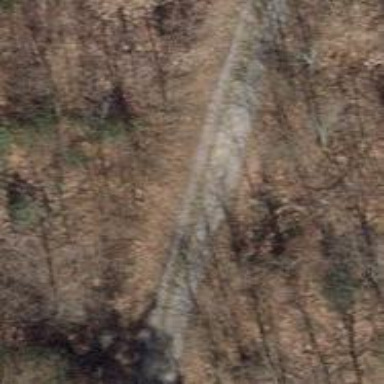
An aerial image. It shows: Track with grade 3 pebblestone surface.